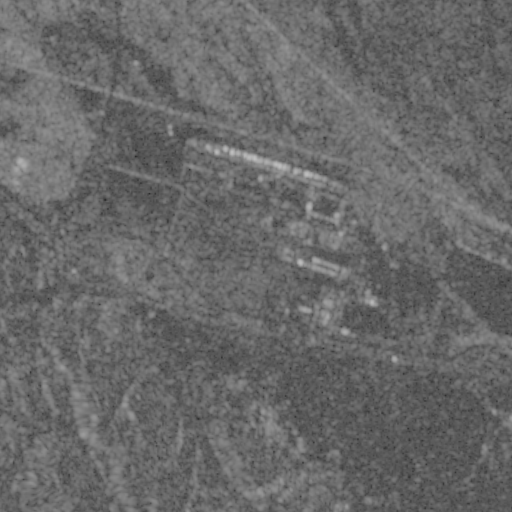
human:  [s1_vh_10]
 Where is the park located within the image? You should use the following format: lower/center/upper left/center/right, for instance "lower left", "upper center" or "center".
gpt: The park is located in the center left of the image.
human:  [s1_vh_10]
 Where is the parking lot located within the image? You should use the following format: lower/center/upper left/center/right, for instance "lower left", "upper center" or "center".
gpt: There is no parking lot in the image.

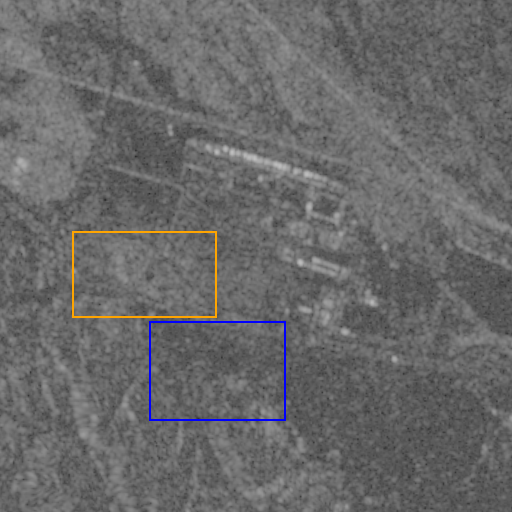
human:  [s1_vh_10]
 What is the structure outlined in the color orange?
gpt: The structure outlined in orange is a park.
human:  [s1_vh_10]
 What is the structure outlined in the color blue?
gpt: The structure outlined in blue is a quarry.
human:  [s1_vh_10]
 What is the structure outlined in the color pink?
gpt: There is no pink outline.